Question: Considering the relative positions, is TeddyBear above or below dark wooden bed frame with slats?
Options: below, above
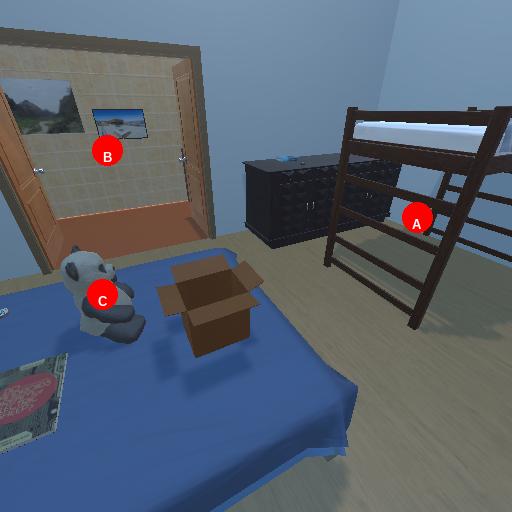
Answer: below